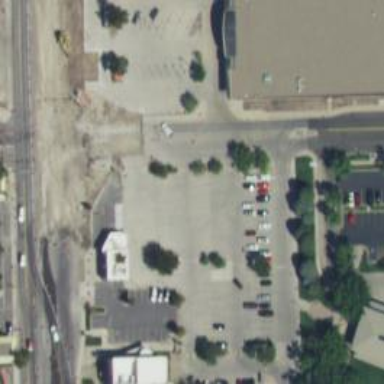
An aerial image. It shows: Parking space.